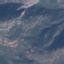
Land use / land cover: HerbaceousVegetation